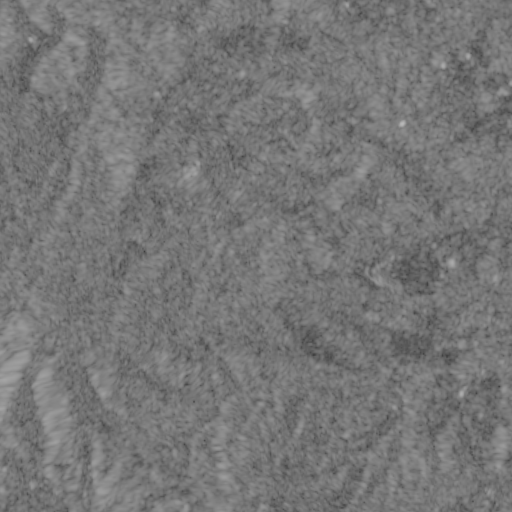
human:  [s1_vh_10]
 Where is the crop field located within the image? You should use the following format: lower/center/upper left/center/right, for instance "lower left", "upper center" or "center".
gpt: The crop field is located in the upper right of the image.
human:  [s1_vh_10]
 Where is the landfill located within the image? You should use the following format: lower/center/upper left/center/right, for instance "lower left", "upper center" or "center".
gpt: The landfill is located in the center right of the image.
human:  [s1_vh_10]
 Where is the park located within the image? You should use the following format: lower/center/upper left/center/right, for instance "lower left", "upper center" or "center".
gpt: The park is located in the upper left of the image.
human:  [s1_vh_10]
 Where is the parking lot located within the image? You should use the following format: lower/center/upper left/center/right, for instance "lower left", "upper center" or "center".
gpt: The parking lot is located in the upper right of the image.
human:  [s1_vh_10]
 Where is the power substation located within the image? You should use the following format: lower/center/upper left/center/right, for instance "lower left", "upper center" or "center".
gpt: The power substation is located in the upper right of the image.
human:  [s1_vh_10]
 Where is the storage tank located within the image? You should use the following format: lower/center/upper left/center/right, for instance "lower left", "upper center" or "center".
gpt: The storage tank is located in the center right of the image.
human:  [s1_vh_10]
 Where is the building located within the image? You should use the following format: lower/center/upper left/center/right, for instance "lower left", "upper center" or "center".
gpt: There is no building in the image.

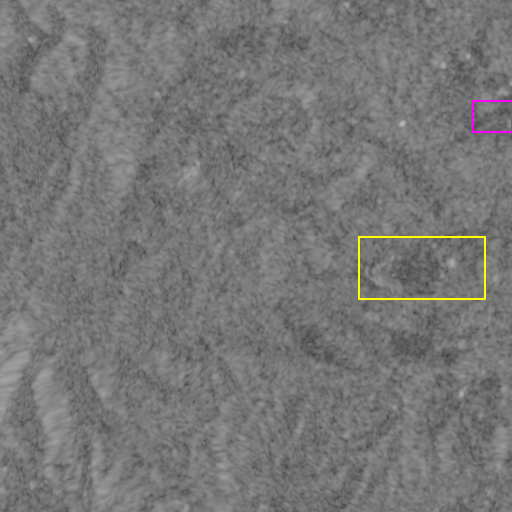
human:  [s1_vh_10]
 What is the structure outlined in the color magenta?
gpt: The structure outlined in magenta is a crop field.
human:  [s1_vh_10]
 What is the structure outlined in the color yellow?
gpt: The structure outlined in yellow is a landfill.
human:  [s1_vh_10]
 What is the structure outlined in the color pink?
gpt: There is no pink outline.